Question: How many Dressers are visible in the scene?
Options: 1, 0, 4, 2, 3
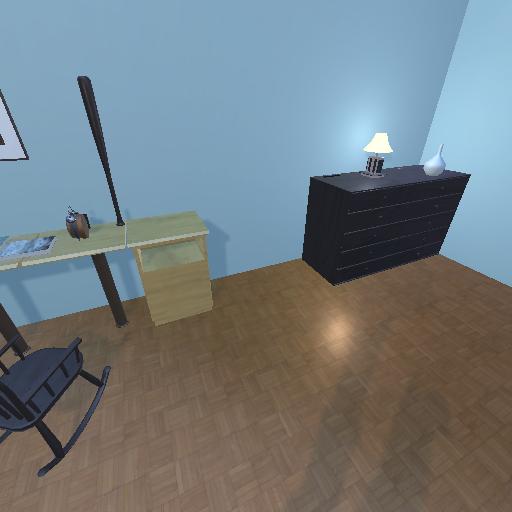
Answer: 1